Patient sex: M
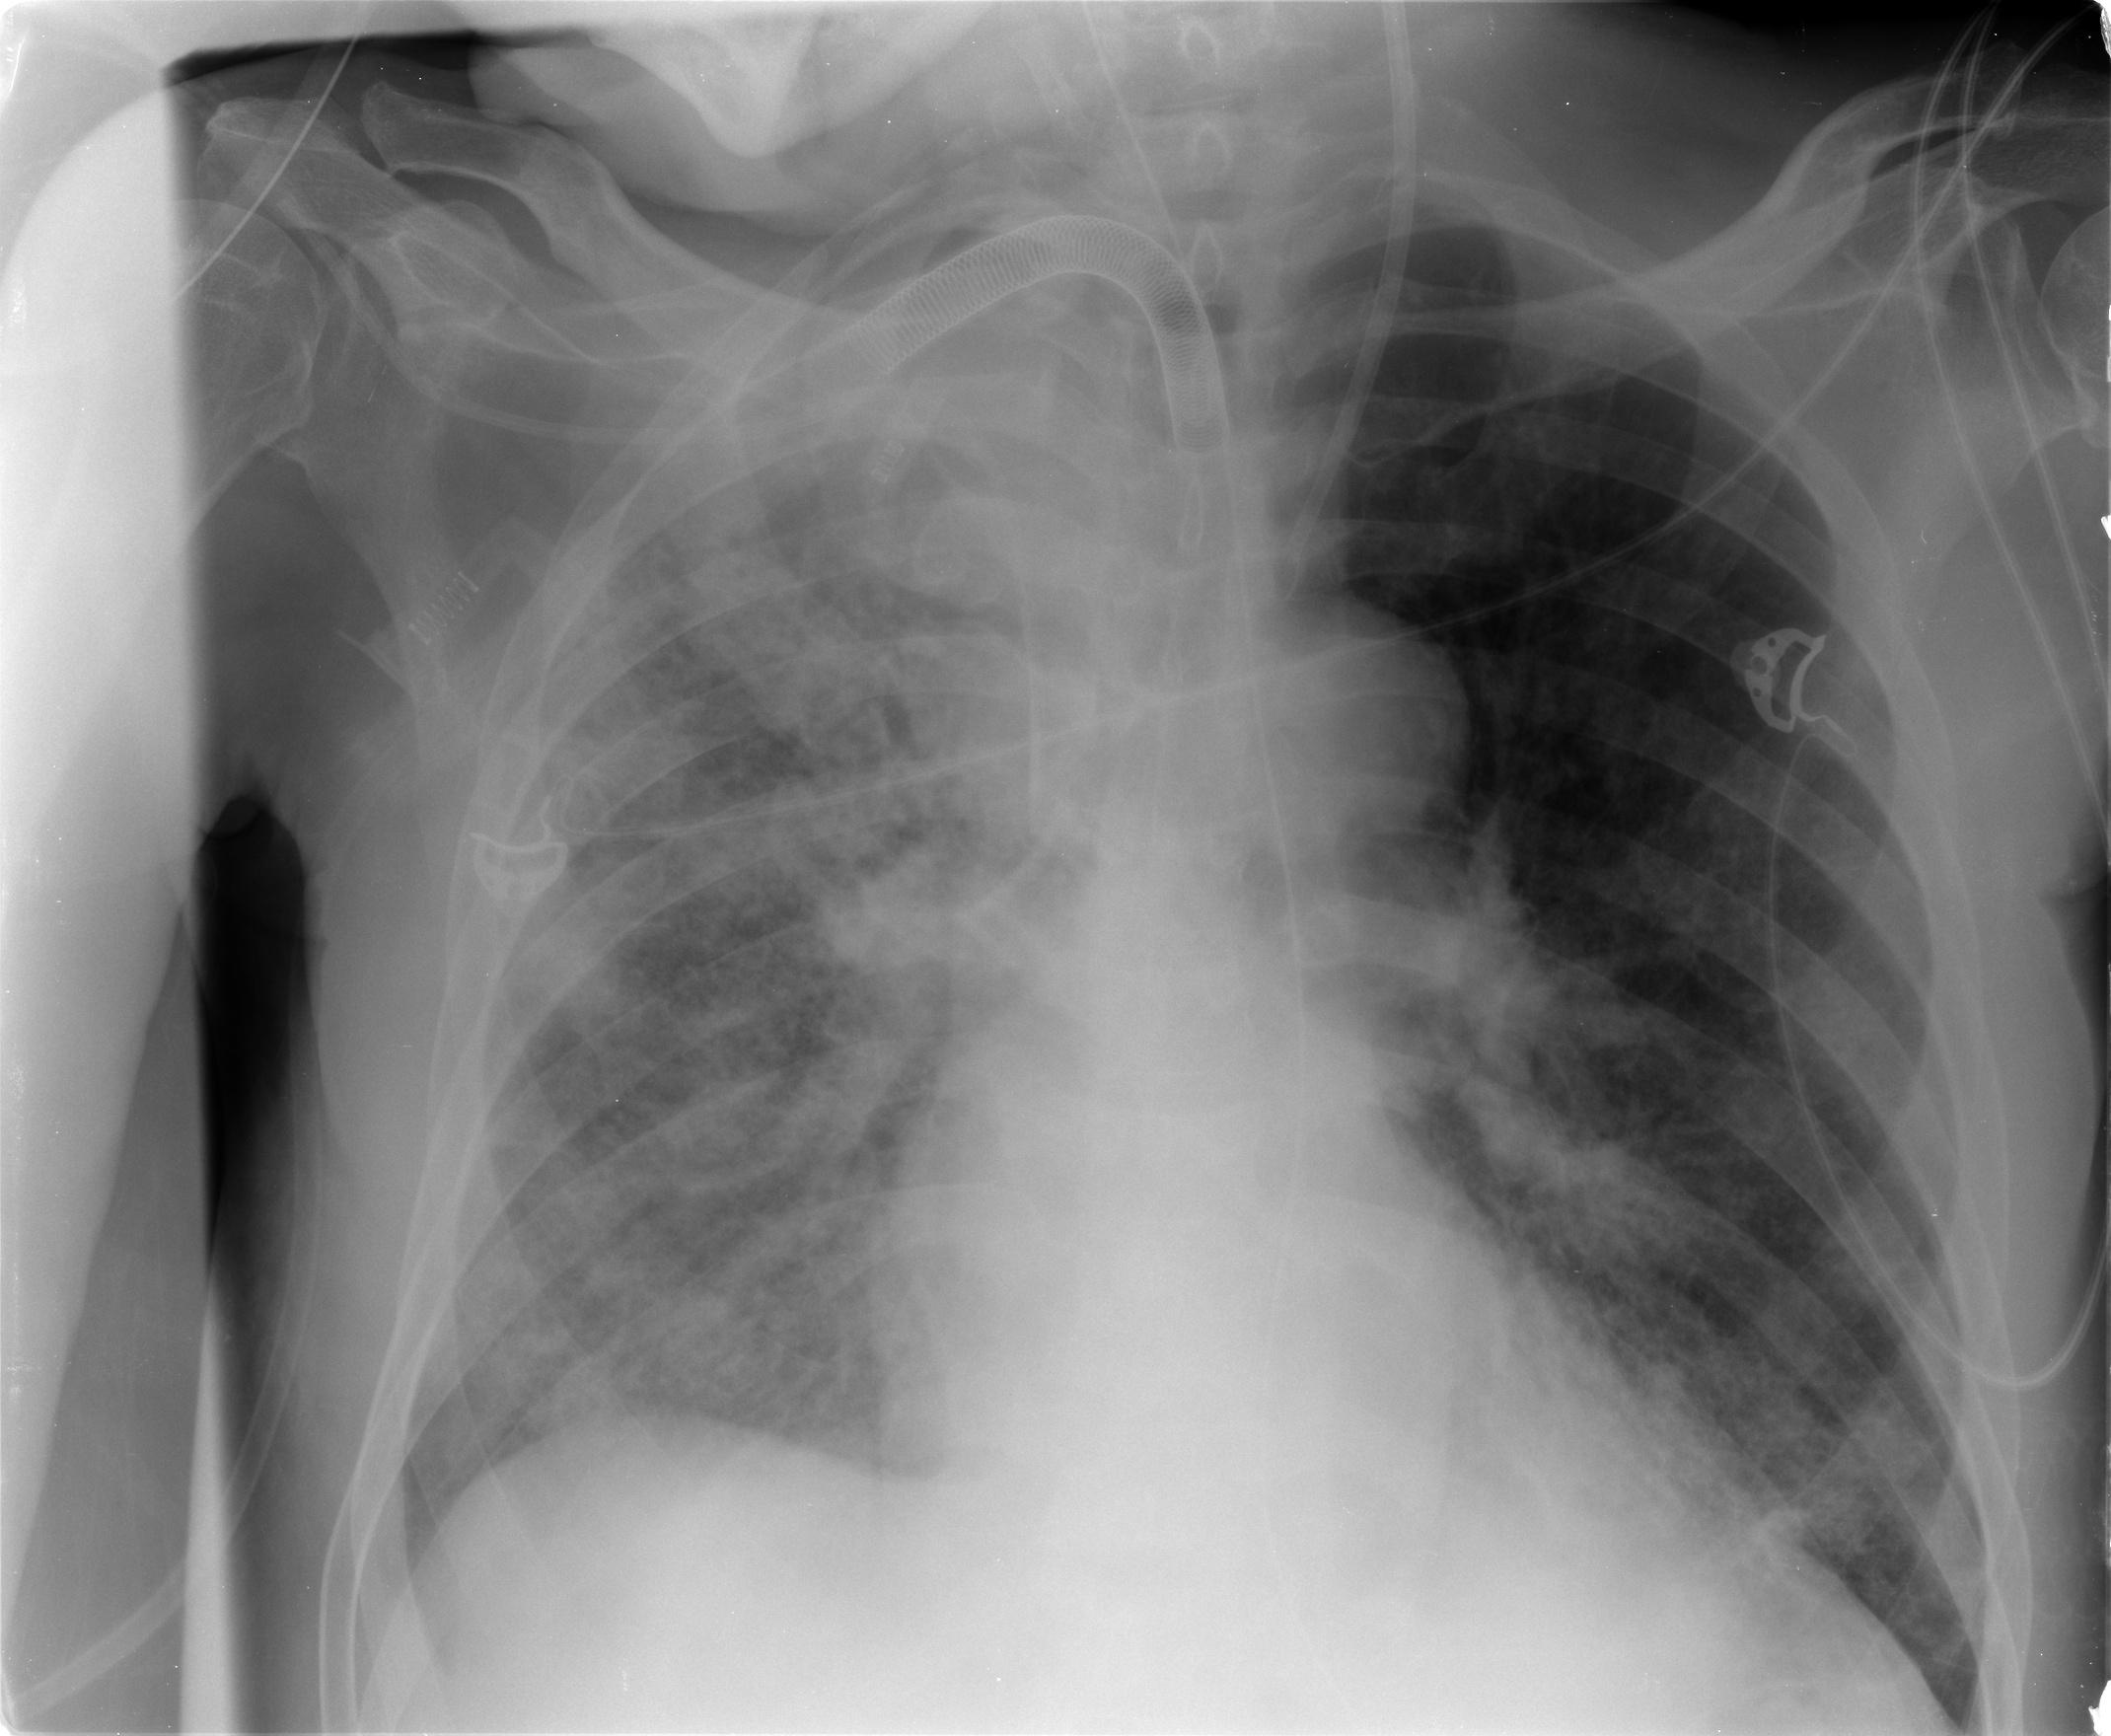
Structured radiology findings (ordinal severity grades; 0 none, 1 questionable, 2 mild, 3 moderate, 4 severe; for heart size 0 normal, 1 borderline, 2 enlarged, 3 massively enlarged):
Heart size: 0
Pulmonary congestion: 0
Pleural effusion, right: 2
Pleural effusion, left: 0
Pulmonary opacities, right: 4
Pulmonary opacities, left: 2
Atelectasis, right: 4
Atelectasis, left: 2